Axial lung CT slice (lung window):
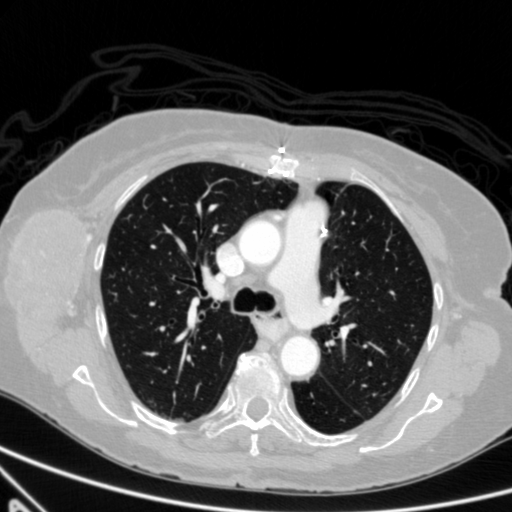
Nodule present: no